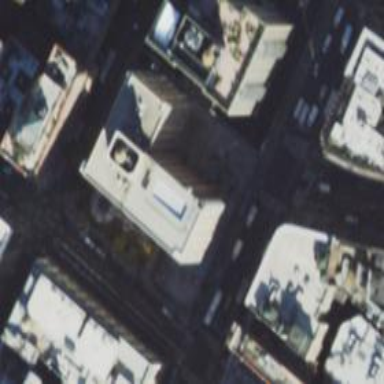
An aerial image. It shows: The building has flat concrete roof.